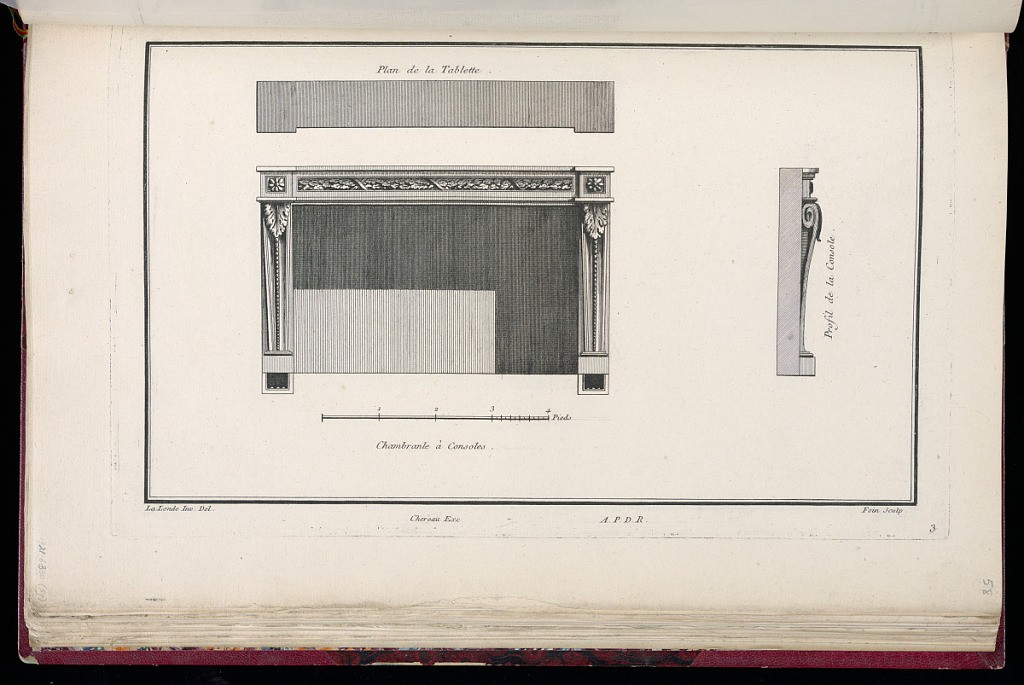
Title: Chambranle à Consoles
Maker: Richard de Lalonde, French, active 1780–96
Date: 1775-1788
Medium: Etching on off-white laid paper
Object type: Print
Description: Elevation of a bracketed console design. Either side is decorated with acanthus leaves and a vertical bead course. There is a frieze along the top shelf with oak leaves. Below the elevation is a scale bar of four French feet ("4 Pieds"). The scrolling profile of the console is provided on the right side of the plate, and above the elevation is a cross section of the shelf. The plate is signed and numbered, although the lettering of the plate is not evident in the creasing of the album.